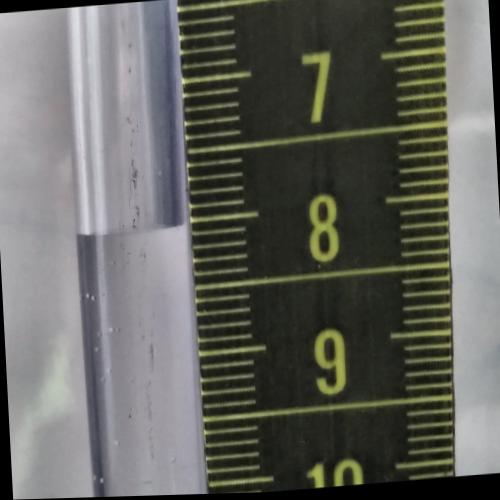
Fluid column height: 8.0 cm